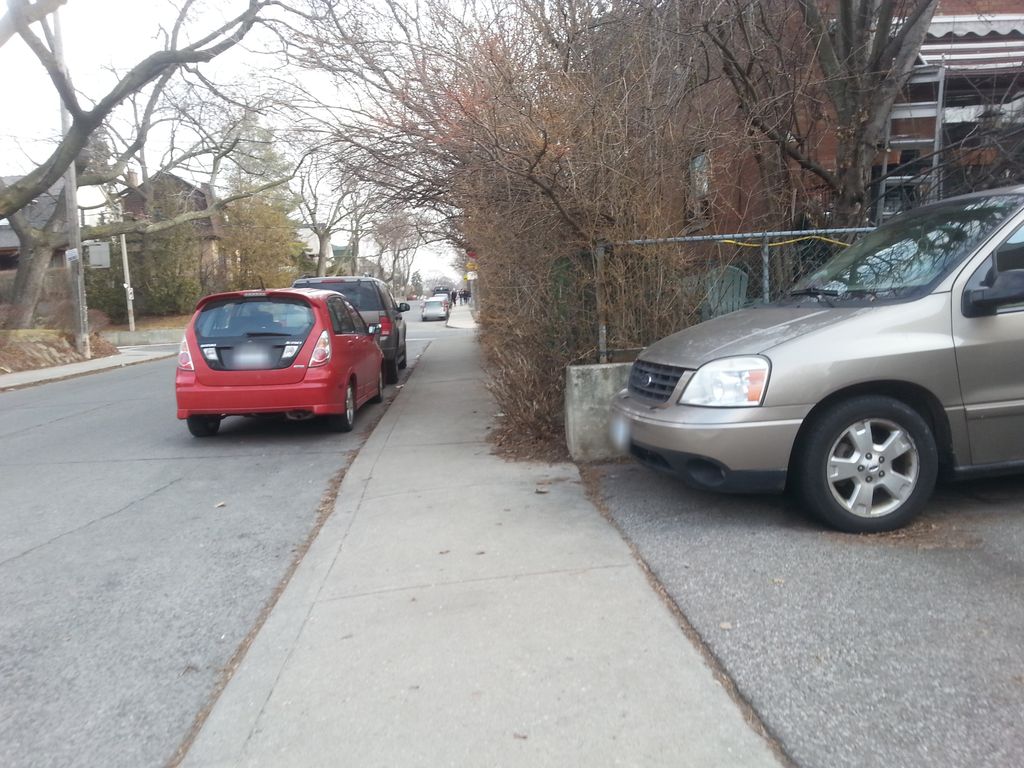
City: toronto